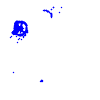
Particle: pion